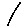
Label: line